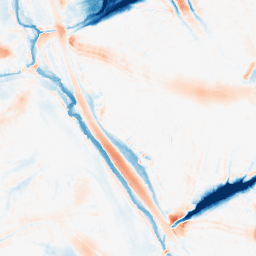
Category: morphological
Decomposition family: tophat_combined
Decomposition parameters: size: 20
Upsampling method: regularized
Upsampling parameters: scale: 4
lambda_reg: 0.01
Upsampling scale: 4